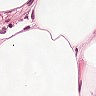
Metastatic tissue present: no